Interaction volume radius: 5 \u00c5
Interaction volume height: 20 \u00c5
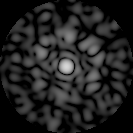
Disorder parameter: 0.7335